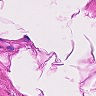
Metastatic tissue present: no